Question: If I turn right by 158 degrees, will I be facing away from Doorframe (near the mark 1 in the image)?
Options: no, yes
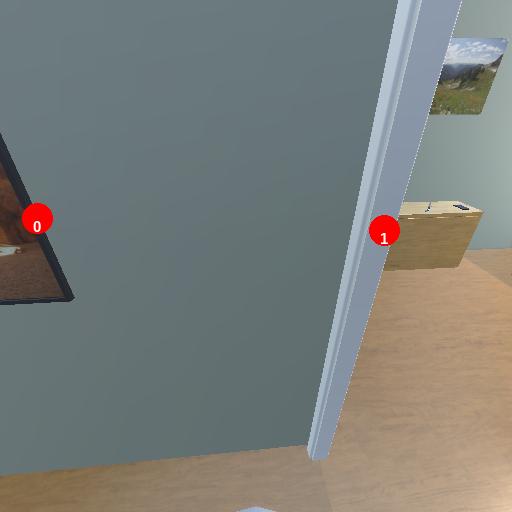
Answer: no